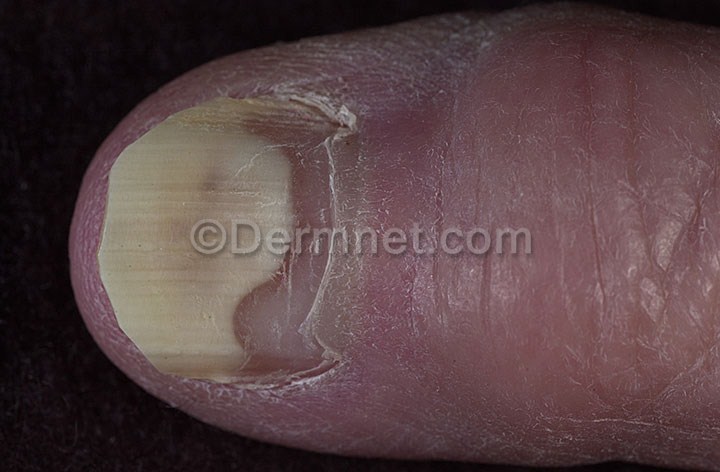
Disease: Nail Fungus and other Nail Disease